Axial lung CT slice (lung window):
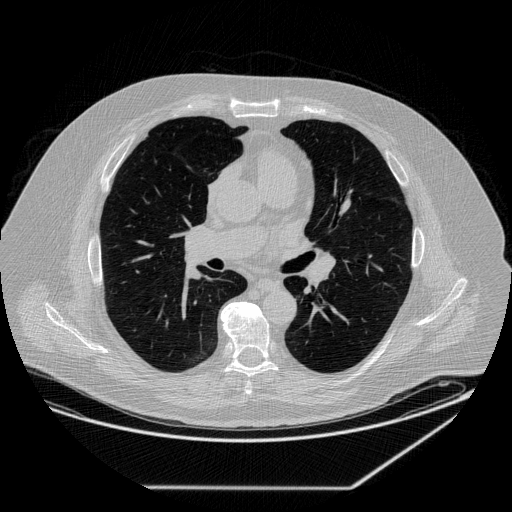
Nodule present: no